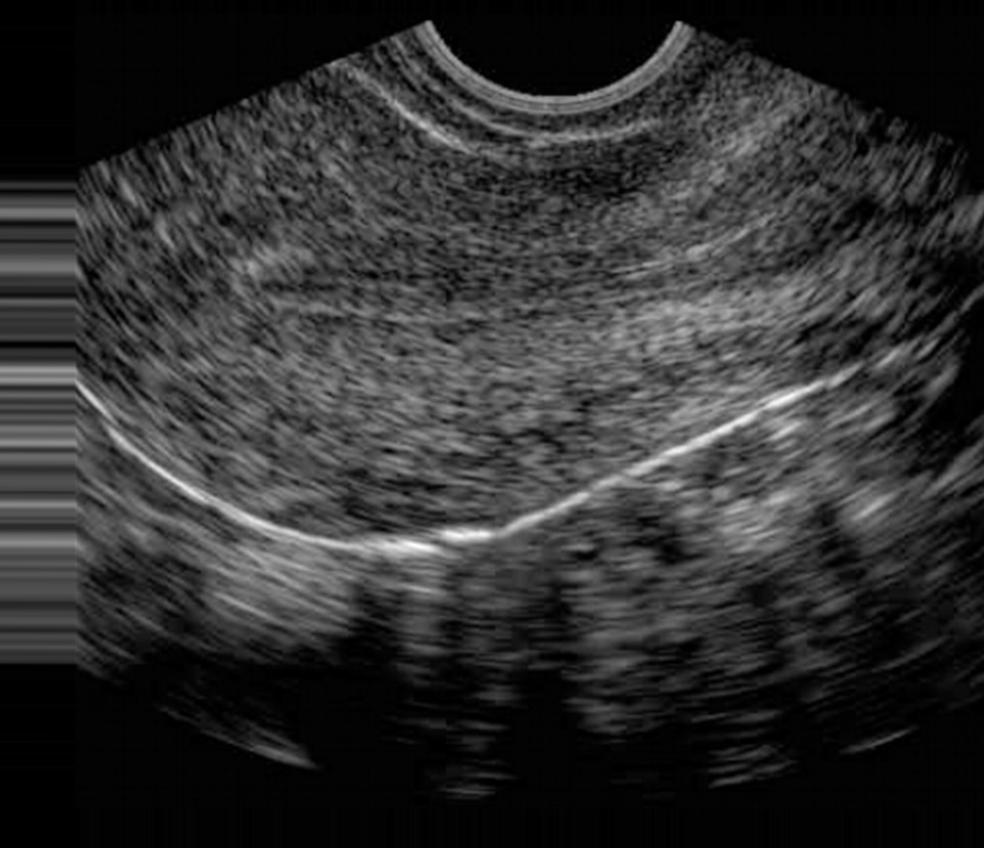
Label: notinfected